Question: I have a very basic console app which I've developed in C++-CLI. All the app does is transfers files to a ftp server. Each file gets transfered as required. I can open
'.jpeg'
'.png'
'.gif'
But when I try to open '.docx' or '.xlsx' I get the following error message

below is the relevant snippet of code
'''
const int bufferLength = 2048;
array<Byte>^buffer = gcnew array < Byte >(bufferLength);
int count = 0;
int readBytes = 0;
FileStream^ stream = File::OpenRead(originalDirPath + e->Name);
do
{
readBytes = stream->Read(buffer, 0, bufferLength);
requestStream->Write(buffer, 0, bufferLength);
count += readBytes;
}
while (readBytes != 0);
Console::WriteLine("Writing {0} bytes to the stream.", count);
'''
I can't seem to figure out where I'm going wrong
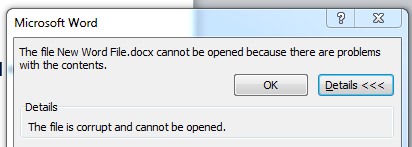
Answer: You're recording the number of bytes actually read in the variable 'readBytes', but you're writing the size of the buffer, not the number of bytes read. Your call to 'write()' should use 'readBytes', not 'bufferLength'.